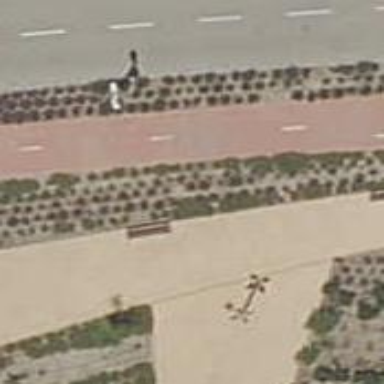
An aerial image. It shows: Sidewalk.